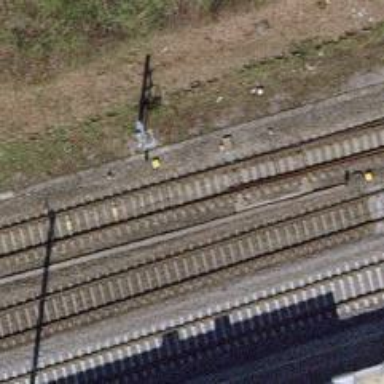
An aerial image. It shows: Railway signal.